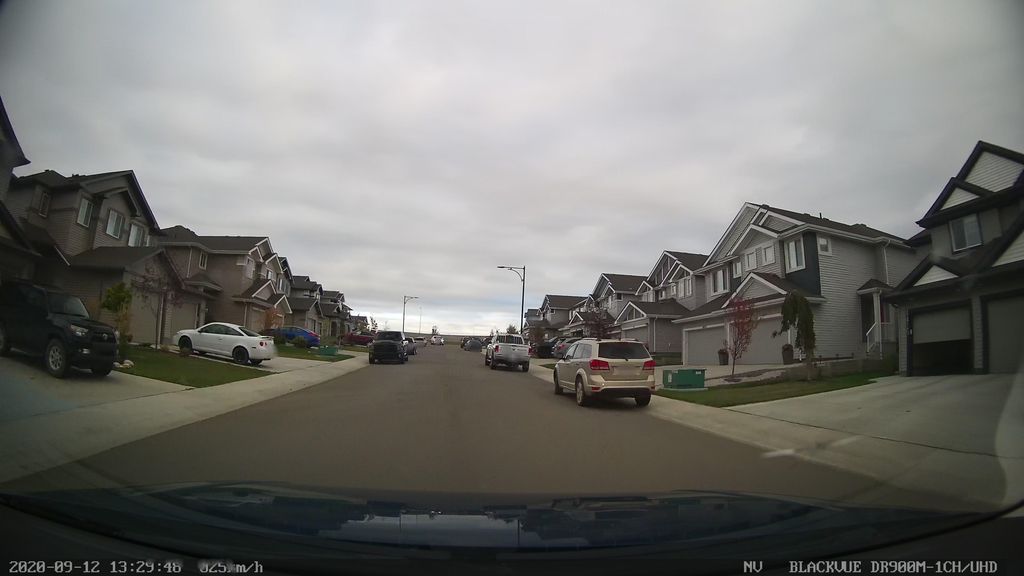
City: edmonton